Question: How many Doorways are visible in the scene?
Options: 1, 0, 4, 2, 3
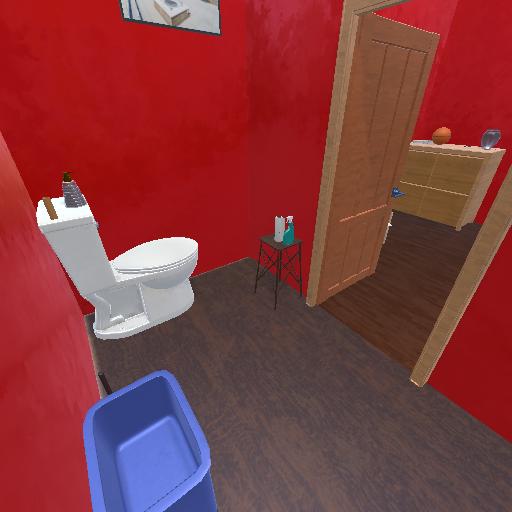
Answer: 1